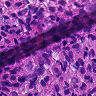
Metastatic tissue present: yes